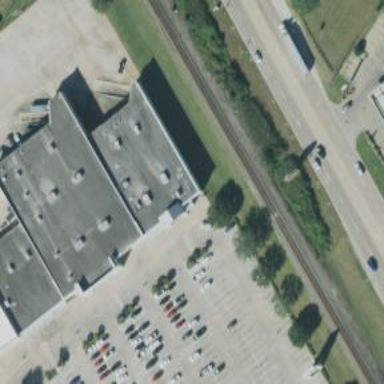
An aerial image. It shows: Building.